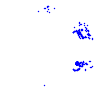
Particle: pion